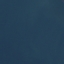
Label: SeaLake